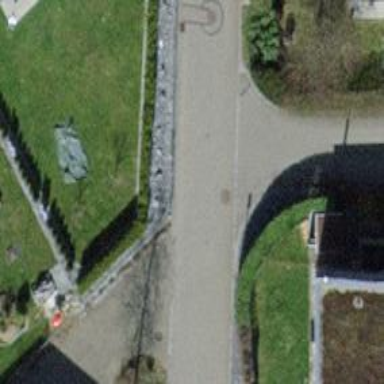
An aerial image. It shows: Paved living street.